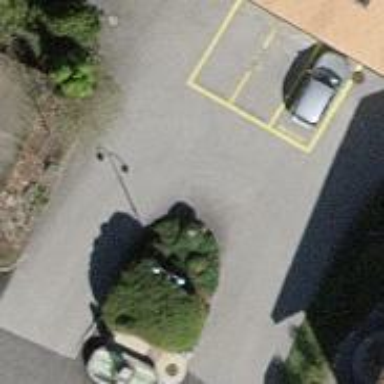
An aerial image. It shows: Shrub in its natural environment.